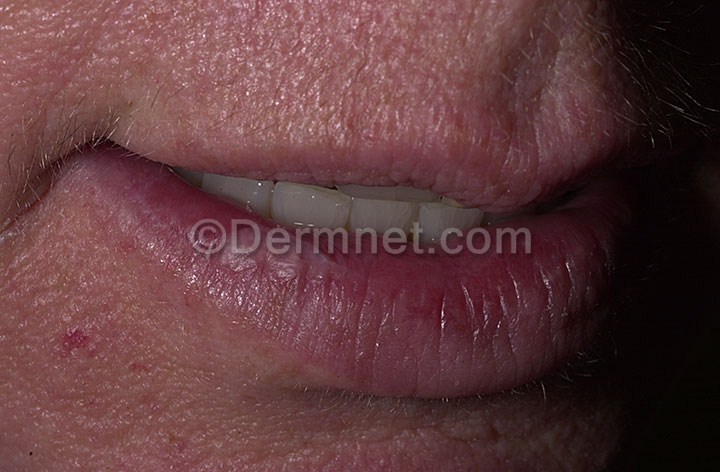
Disease: Actinic Keratosis Basal Cell Carcinoma and other Malignant Lesions